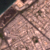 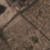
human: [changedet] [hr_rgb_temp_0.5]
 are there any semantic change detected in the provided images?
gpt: An artificial island was edified in the sea.